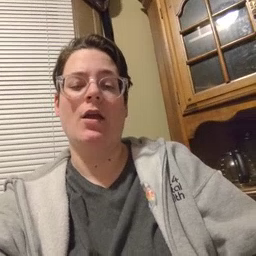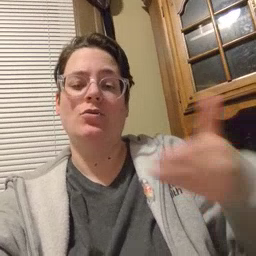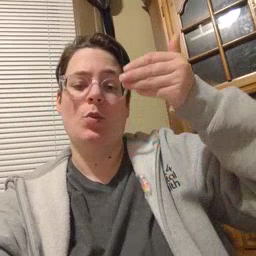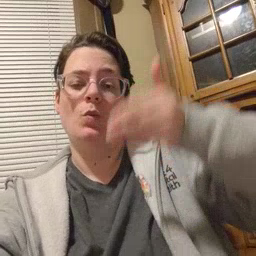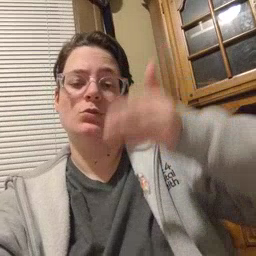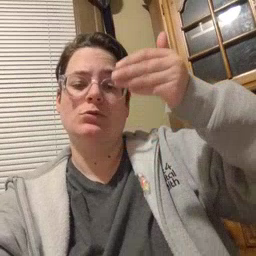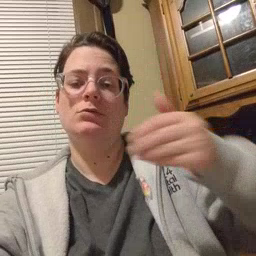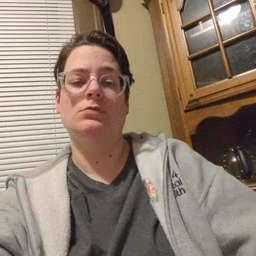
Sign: glasswindow